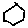
Label: hexagon